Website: home-depot
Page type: account-dashboard
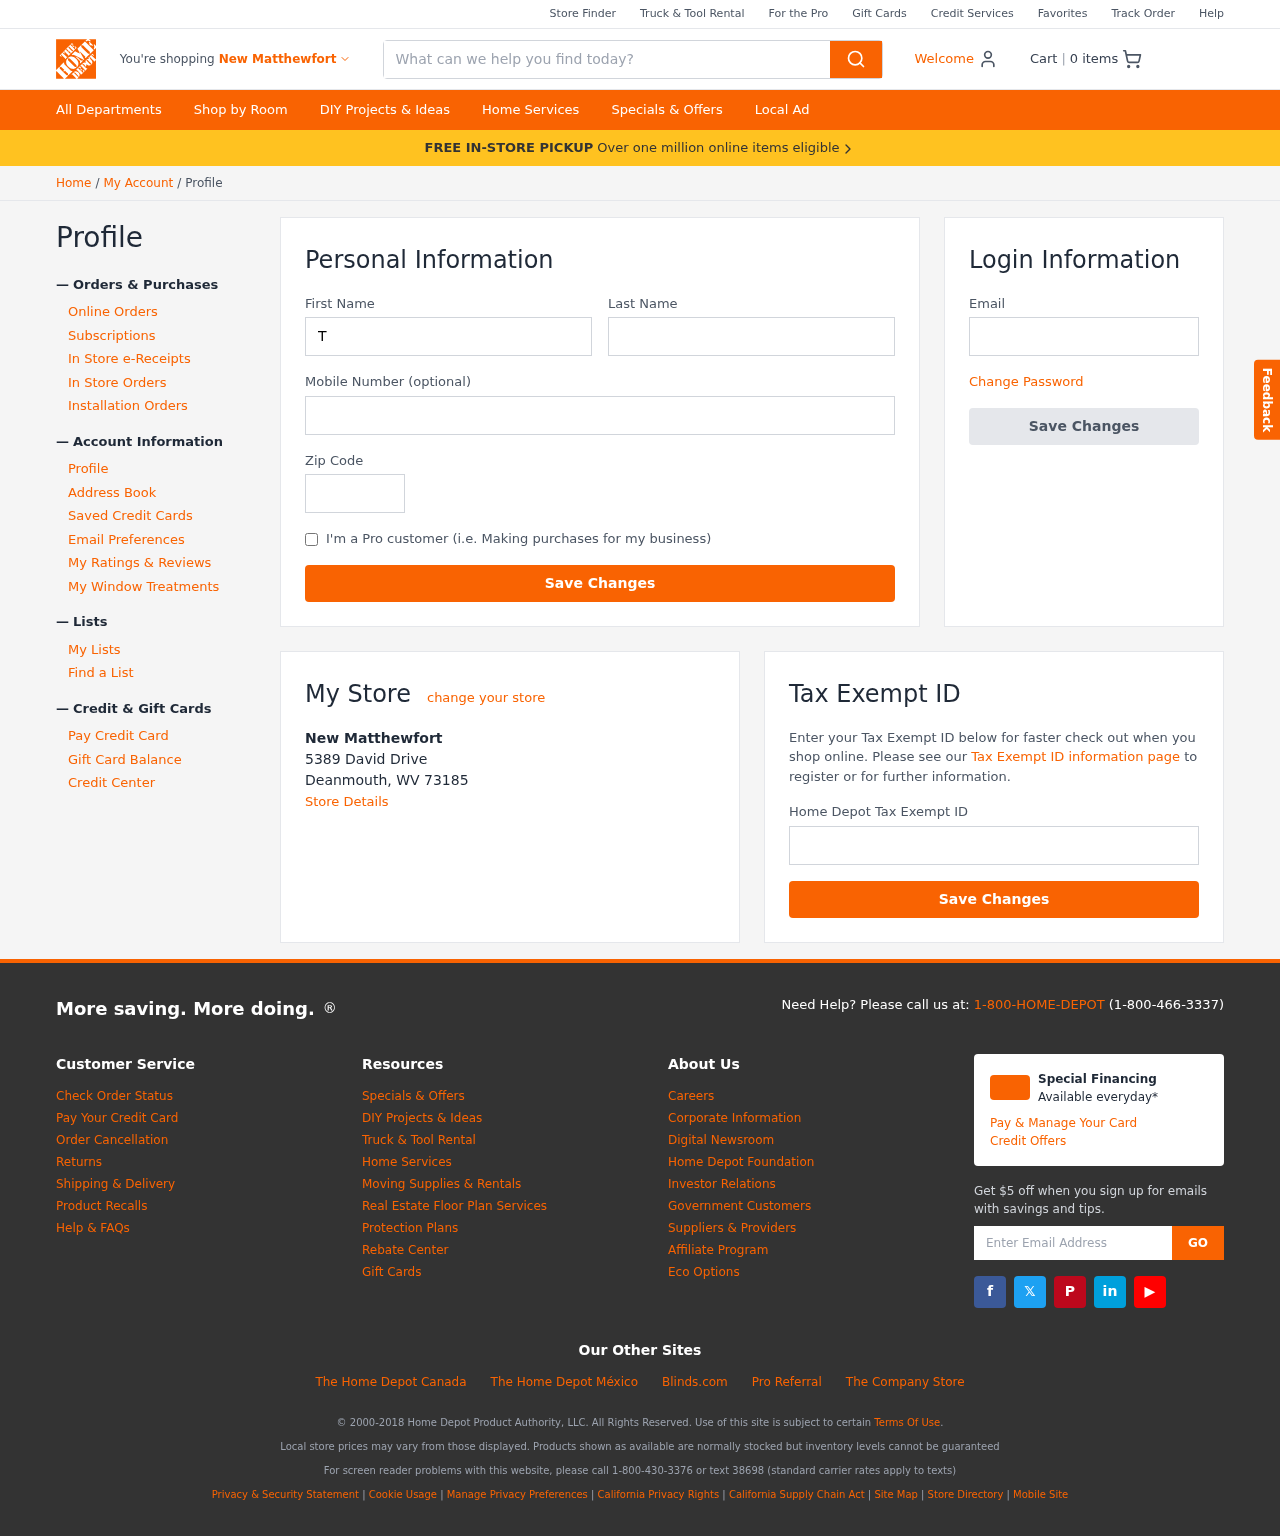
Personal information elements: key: PII_CITY
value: New Matthewfort
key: PII_EMAIL
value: tracy_mcdowell@yahoo.com
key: PII_FIRSTNAME
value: Tracy
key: PII_LASTNAME
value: Mcdowell
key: PII_LOCATION1_CITY_STATE_ZIP
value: Deanmouth, WV 73185
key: PII_LOCATION1_NAME
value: New Matthewfort
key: PII_LOCATION1_STREET
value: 5389 David Drive
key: PII_PHONE
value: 4472295266
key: PII_POSTCODE
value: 84426
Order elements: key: ORDER_NUM_ITEMS
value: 0
Search elements: key: HEADER_SEARCH
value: What can we help you find today?